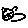
Label: cat